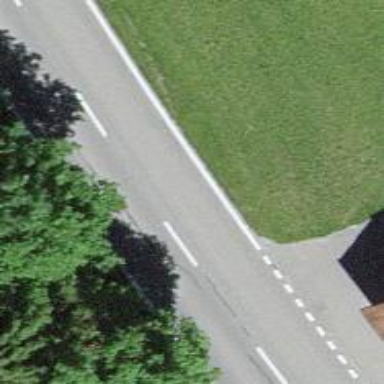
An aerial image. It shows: Secondary road.